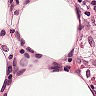
Metastatic tissue present: no